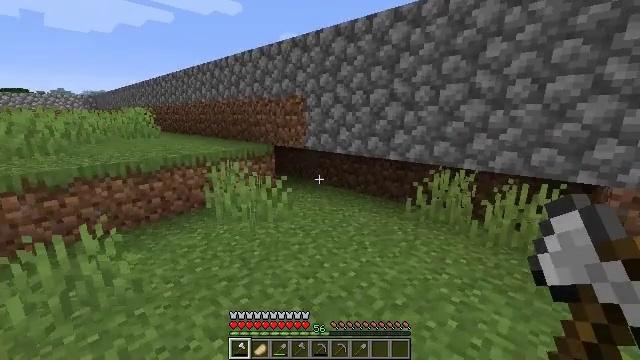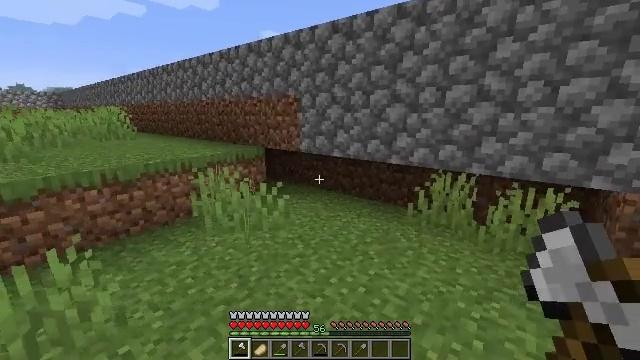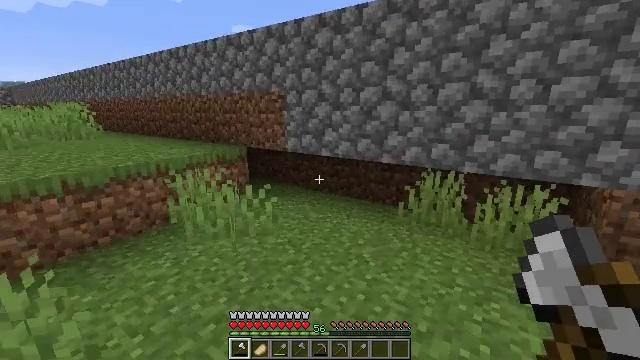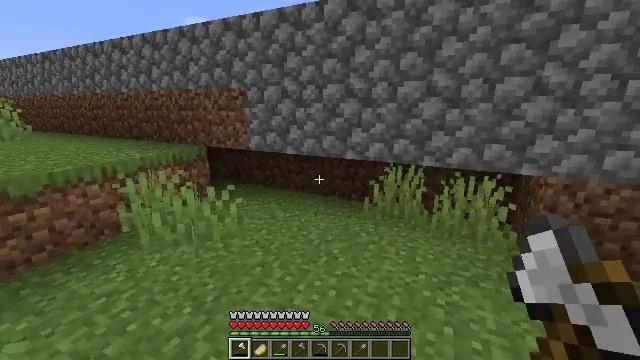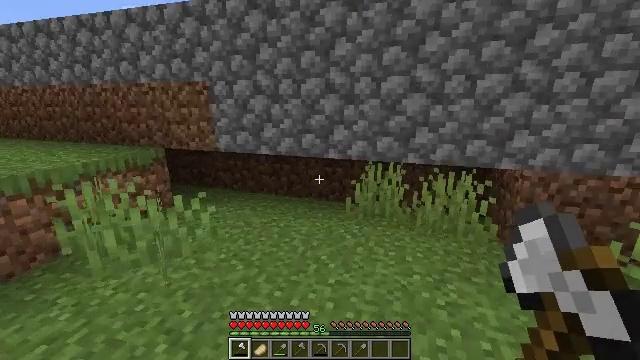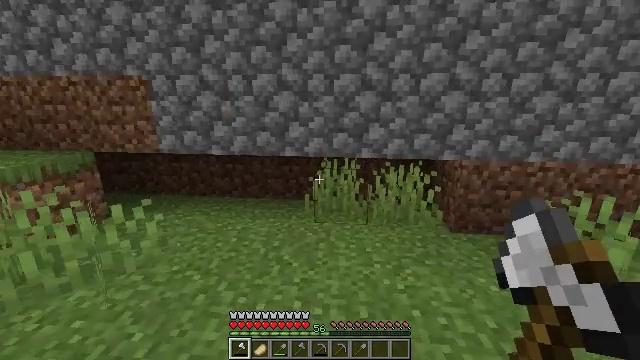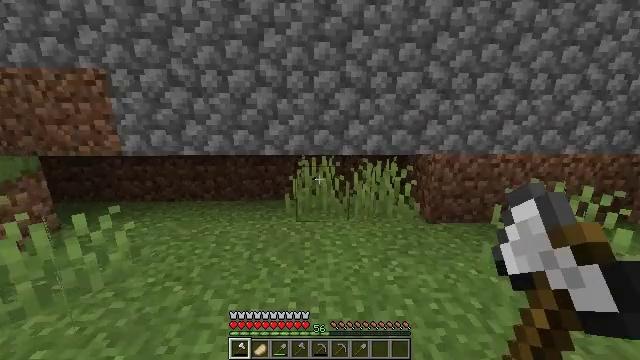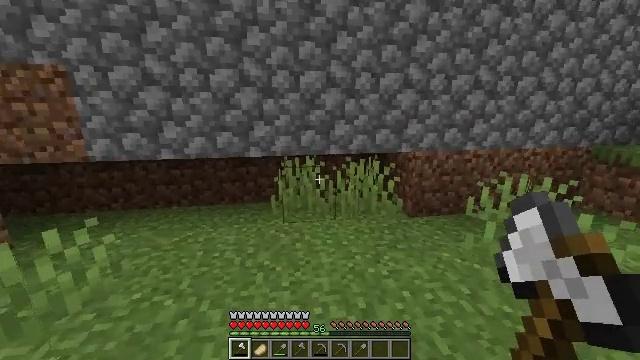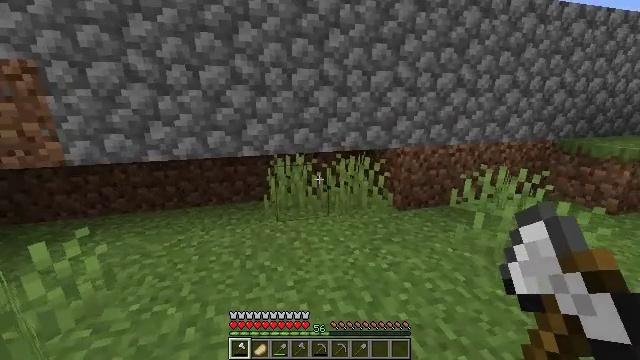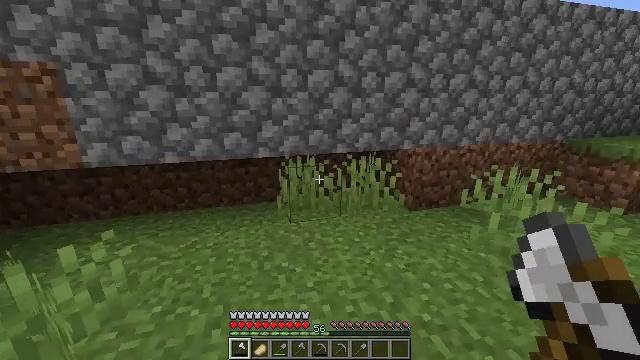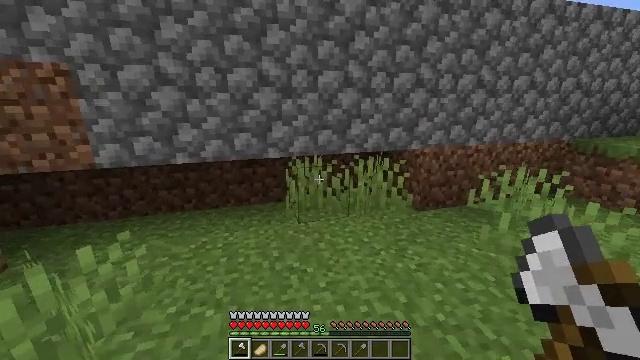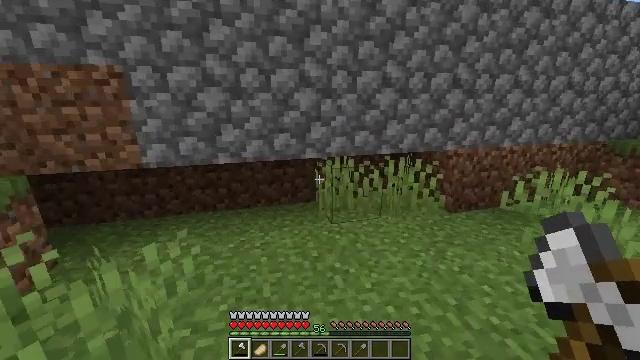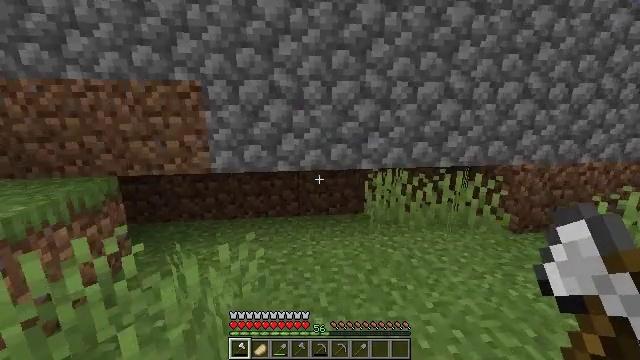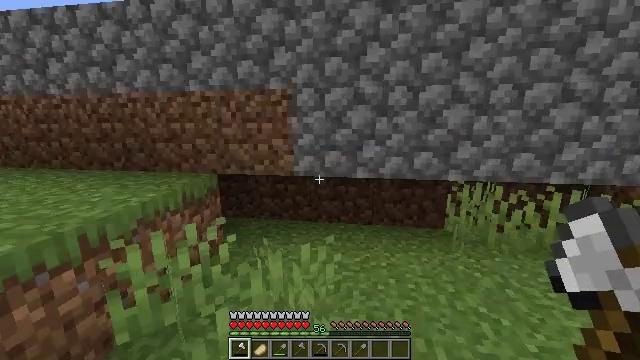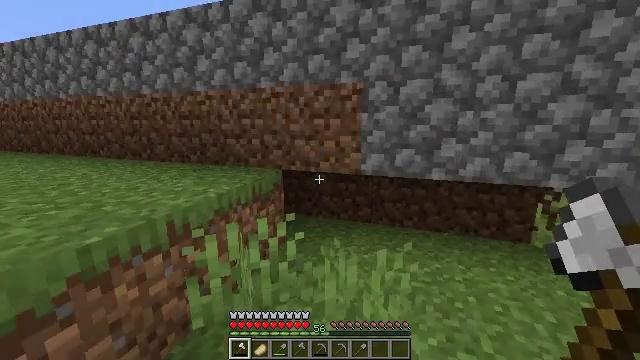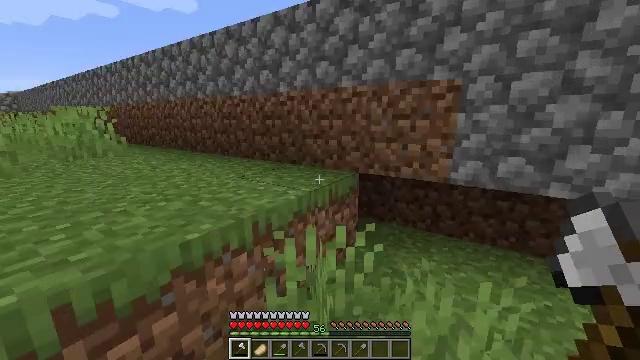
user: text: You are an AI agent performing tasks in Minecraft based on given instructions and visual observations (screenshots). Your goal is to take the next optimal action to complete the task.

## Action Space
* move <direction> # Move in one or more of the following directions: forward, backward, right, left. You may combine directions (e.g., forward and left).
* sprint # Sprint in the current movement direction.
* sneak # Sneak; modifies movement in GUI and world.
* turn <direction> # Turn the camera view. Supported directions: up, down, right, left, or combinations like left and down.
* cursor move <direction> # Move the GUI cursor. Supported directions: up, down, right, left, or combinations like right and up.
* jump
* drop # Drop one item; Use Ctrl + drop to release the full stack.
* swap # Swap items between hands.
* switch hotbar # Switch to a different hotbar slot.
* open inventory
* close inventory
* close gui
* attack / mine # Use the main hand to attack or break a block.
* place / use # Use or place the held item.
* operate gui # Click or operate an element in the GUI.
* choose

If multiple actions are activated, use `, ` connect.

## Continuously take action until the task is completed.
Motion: motion action
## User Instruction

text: Mine the clay from the riverbed.
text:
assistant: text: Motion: move forward and move left, turn right
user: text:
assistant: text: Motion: move forward and move left, turn right
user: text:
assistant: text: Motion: move forward and move left, turn right
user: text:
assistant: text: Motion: move forward and move left, turn right
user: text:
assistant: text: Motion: move left, turn right
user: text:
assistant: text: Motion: move left, turn right
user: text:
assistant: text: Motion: move left, turn right
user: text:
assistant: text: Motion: move left, turn right
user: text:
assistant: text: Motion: move left
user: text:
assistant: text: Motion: move left
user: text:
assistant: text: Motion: move left, turn left
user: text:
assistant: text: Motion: move left, turn left and up
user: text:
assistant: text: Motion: move forward and move left, turn left and up
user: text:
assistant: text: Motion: move forward and move left, turn left
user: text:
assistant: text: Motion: move forward and move left, turn left
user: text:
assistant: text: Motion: move forward and move left, turn left, jump
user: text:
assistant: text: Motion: move forward and move left, turn left, jump
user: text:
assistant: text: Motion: move forward and move left, turn left, jump
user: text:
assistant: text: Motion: move forward and move left, jump
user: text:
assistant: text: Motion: move forward and move left
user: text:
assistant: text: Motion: move forward and move left
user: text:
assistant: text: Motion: move forward and move left, turn left
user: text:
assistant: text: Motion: move forward and move left, turn left and up
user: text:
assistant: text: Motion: move forward and move left, turn left and up
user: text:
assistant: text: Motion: move forward and move left, turn left
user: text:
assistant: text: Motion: move forward and move left, turn left
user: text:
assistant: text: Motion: move forward
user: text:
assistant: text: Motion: move forward
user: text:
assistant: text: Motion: move forward
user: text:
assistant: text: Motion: move forward